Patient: sex M, age 78
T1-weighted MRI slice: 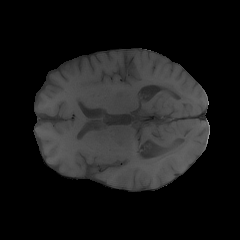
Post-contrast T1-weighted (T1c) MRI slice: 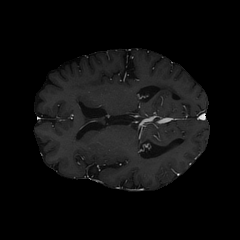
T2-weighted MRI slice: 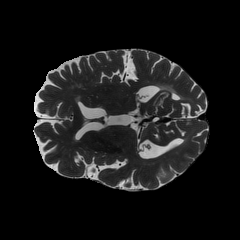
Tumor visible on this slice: yes
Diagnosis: Glioblastoma, IDH-wildtype
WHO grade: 4